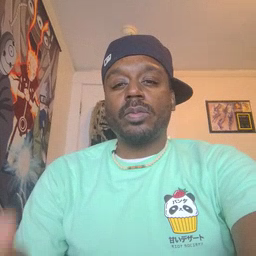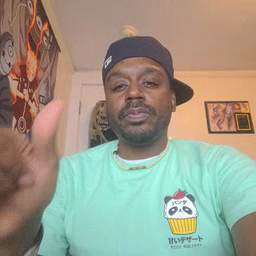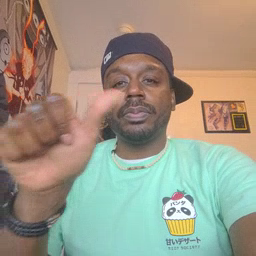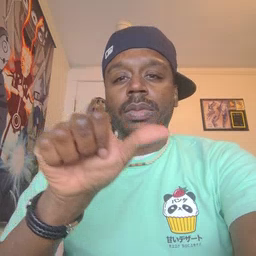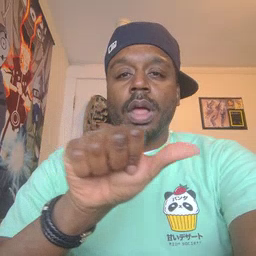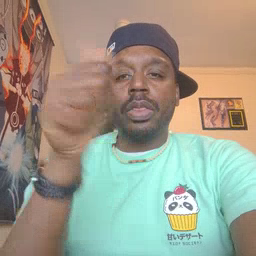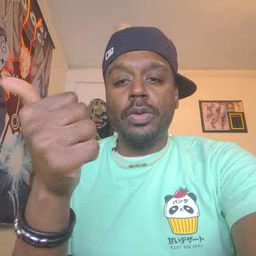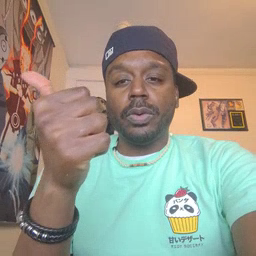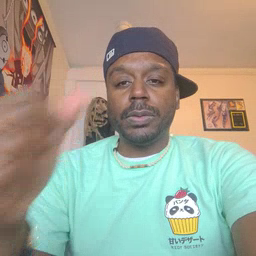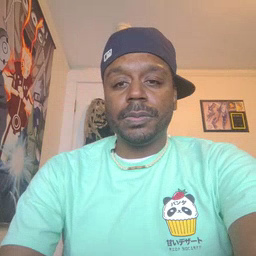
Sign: another